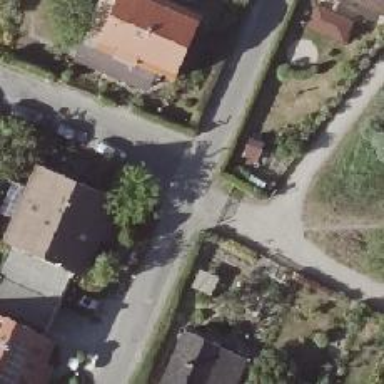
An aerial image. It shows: Alley classified as service road.